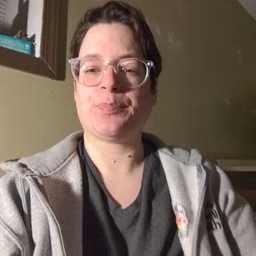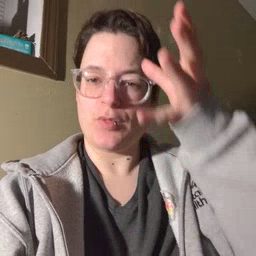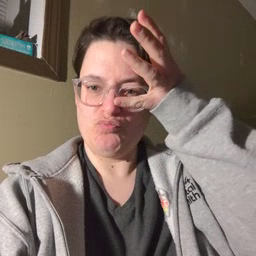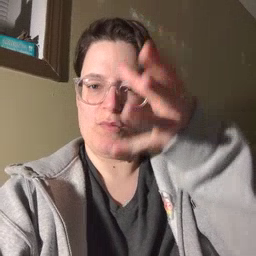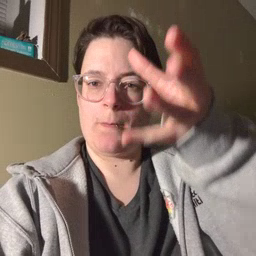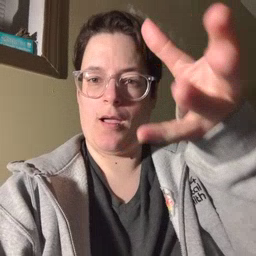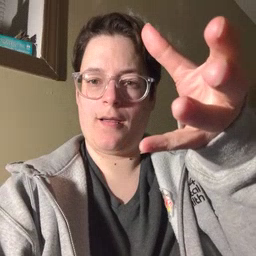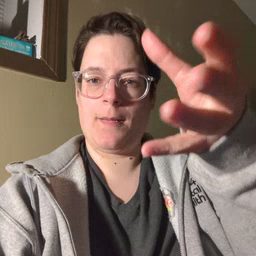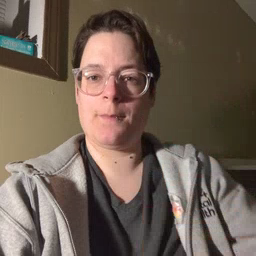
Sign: grandpa